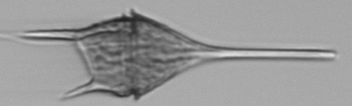
Label: Tripos_lineatus